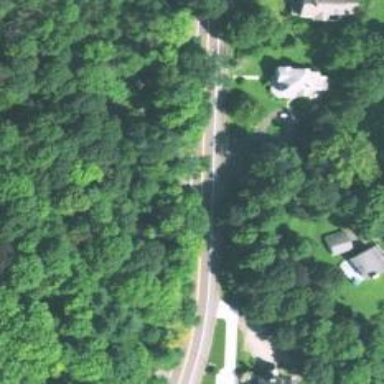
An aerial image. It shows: Secondary road.